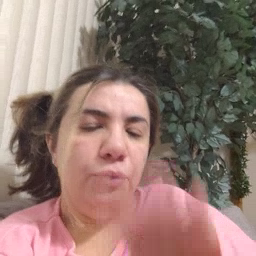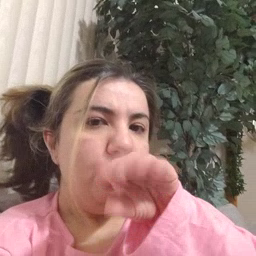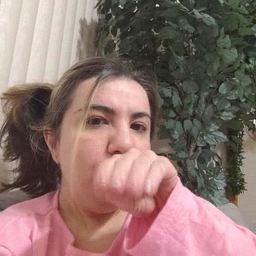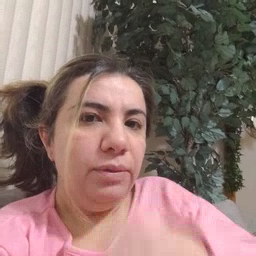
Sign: duck